Question: Count the number of objects in the diagram.
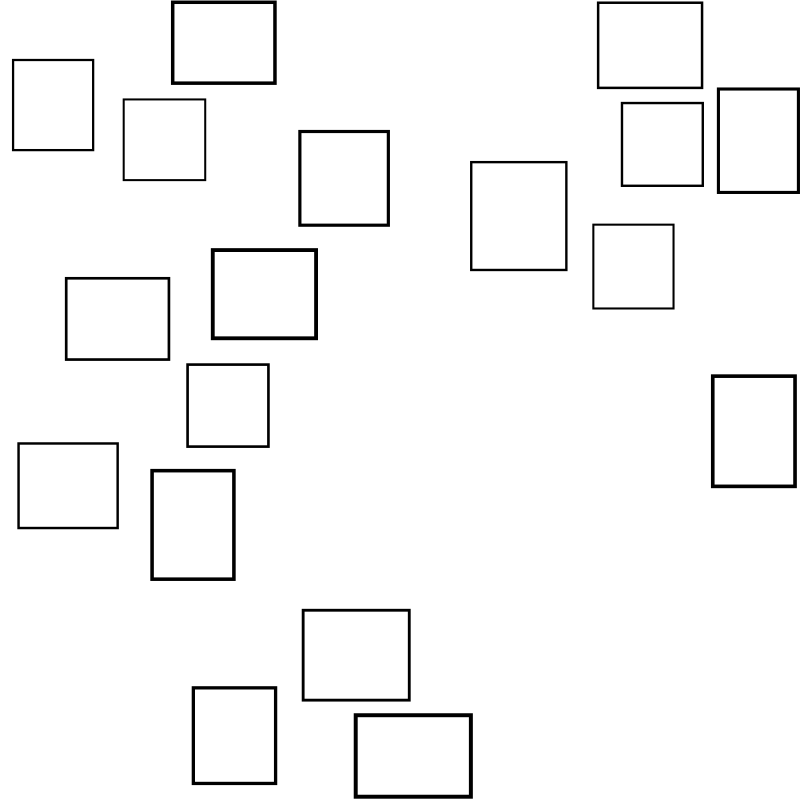
Answer: 18